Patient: sex F, age 33
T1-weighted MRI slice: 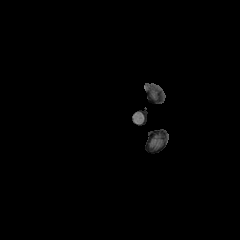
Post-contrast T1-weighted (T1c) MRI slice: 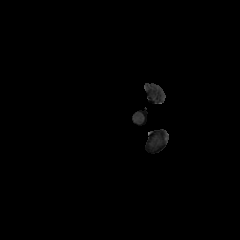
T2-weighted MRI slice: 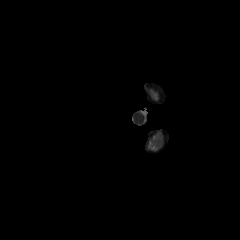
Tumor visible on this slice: no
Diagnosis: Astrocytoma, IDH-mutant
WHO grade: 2